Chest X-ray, PA view. Patient: 24 years old, sex M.
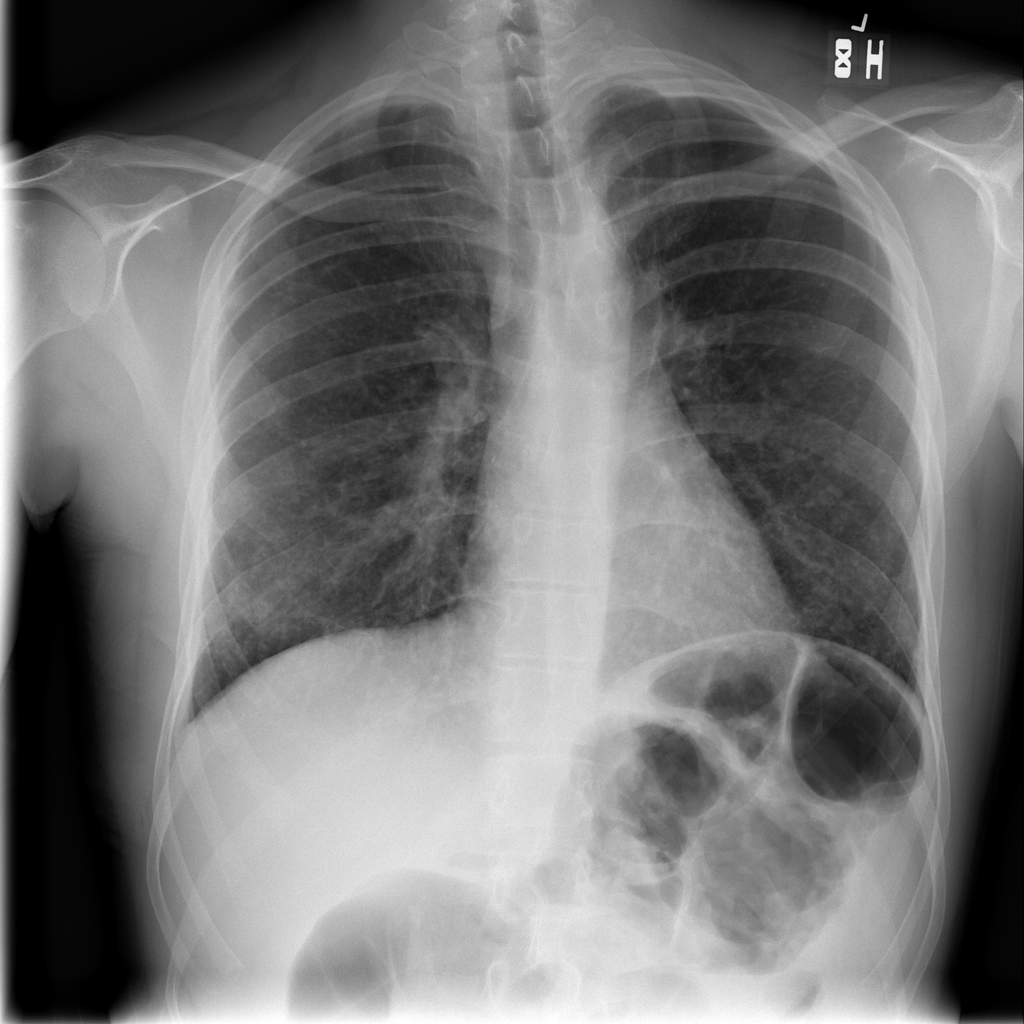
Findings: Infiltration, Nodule